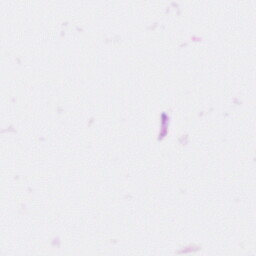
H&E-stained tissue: Pancreatic